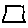
Label: square